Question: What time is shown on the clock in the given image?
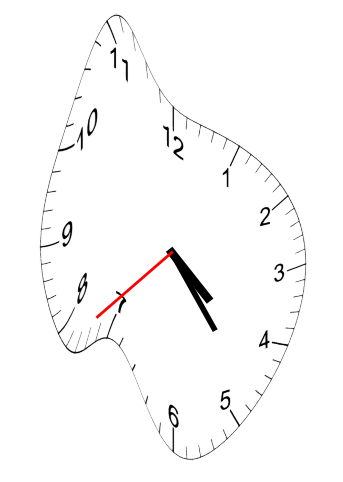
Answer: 04:23:38